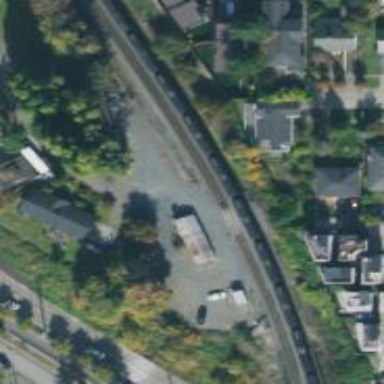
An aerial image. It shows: Level crossing along the railway.